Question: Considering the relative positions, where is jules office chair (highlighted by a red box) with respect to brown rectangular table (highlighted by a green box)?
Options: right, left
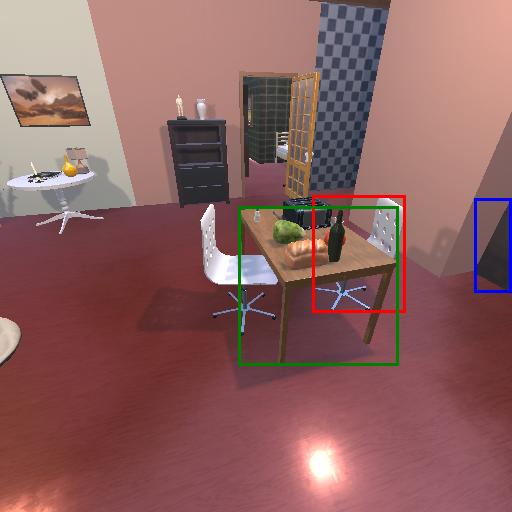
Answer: right